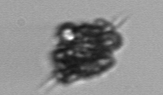
Label: Dictyocha